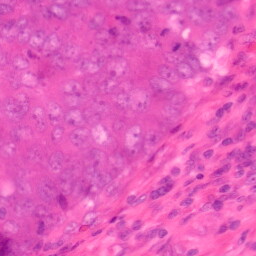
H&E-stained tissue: Colon